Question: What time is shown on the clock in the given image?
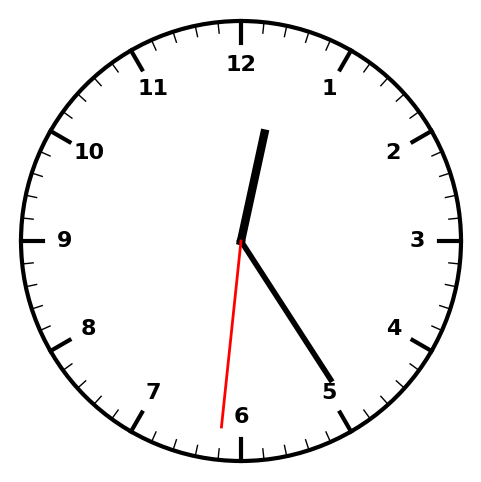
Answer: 12:24:31